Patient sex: M
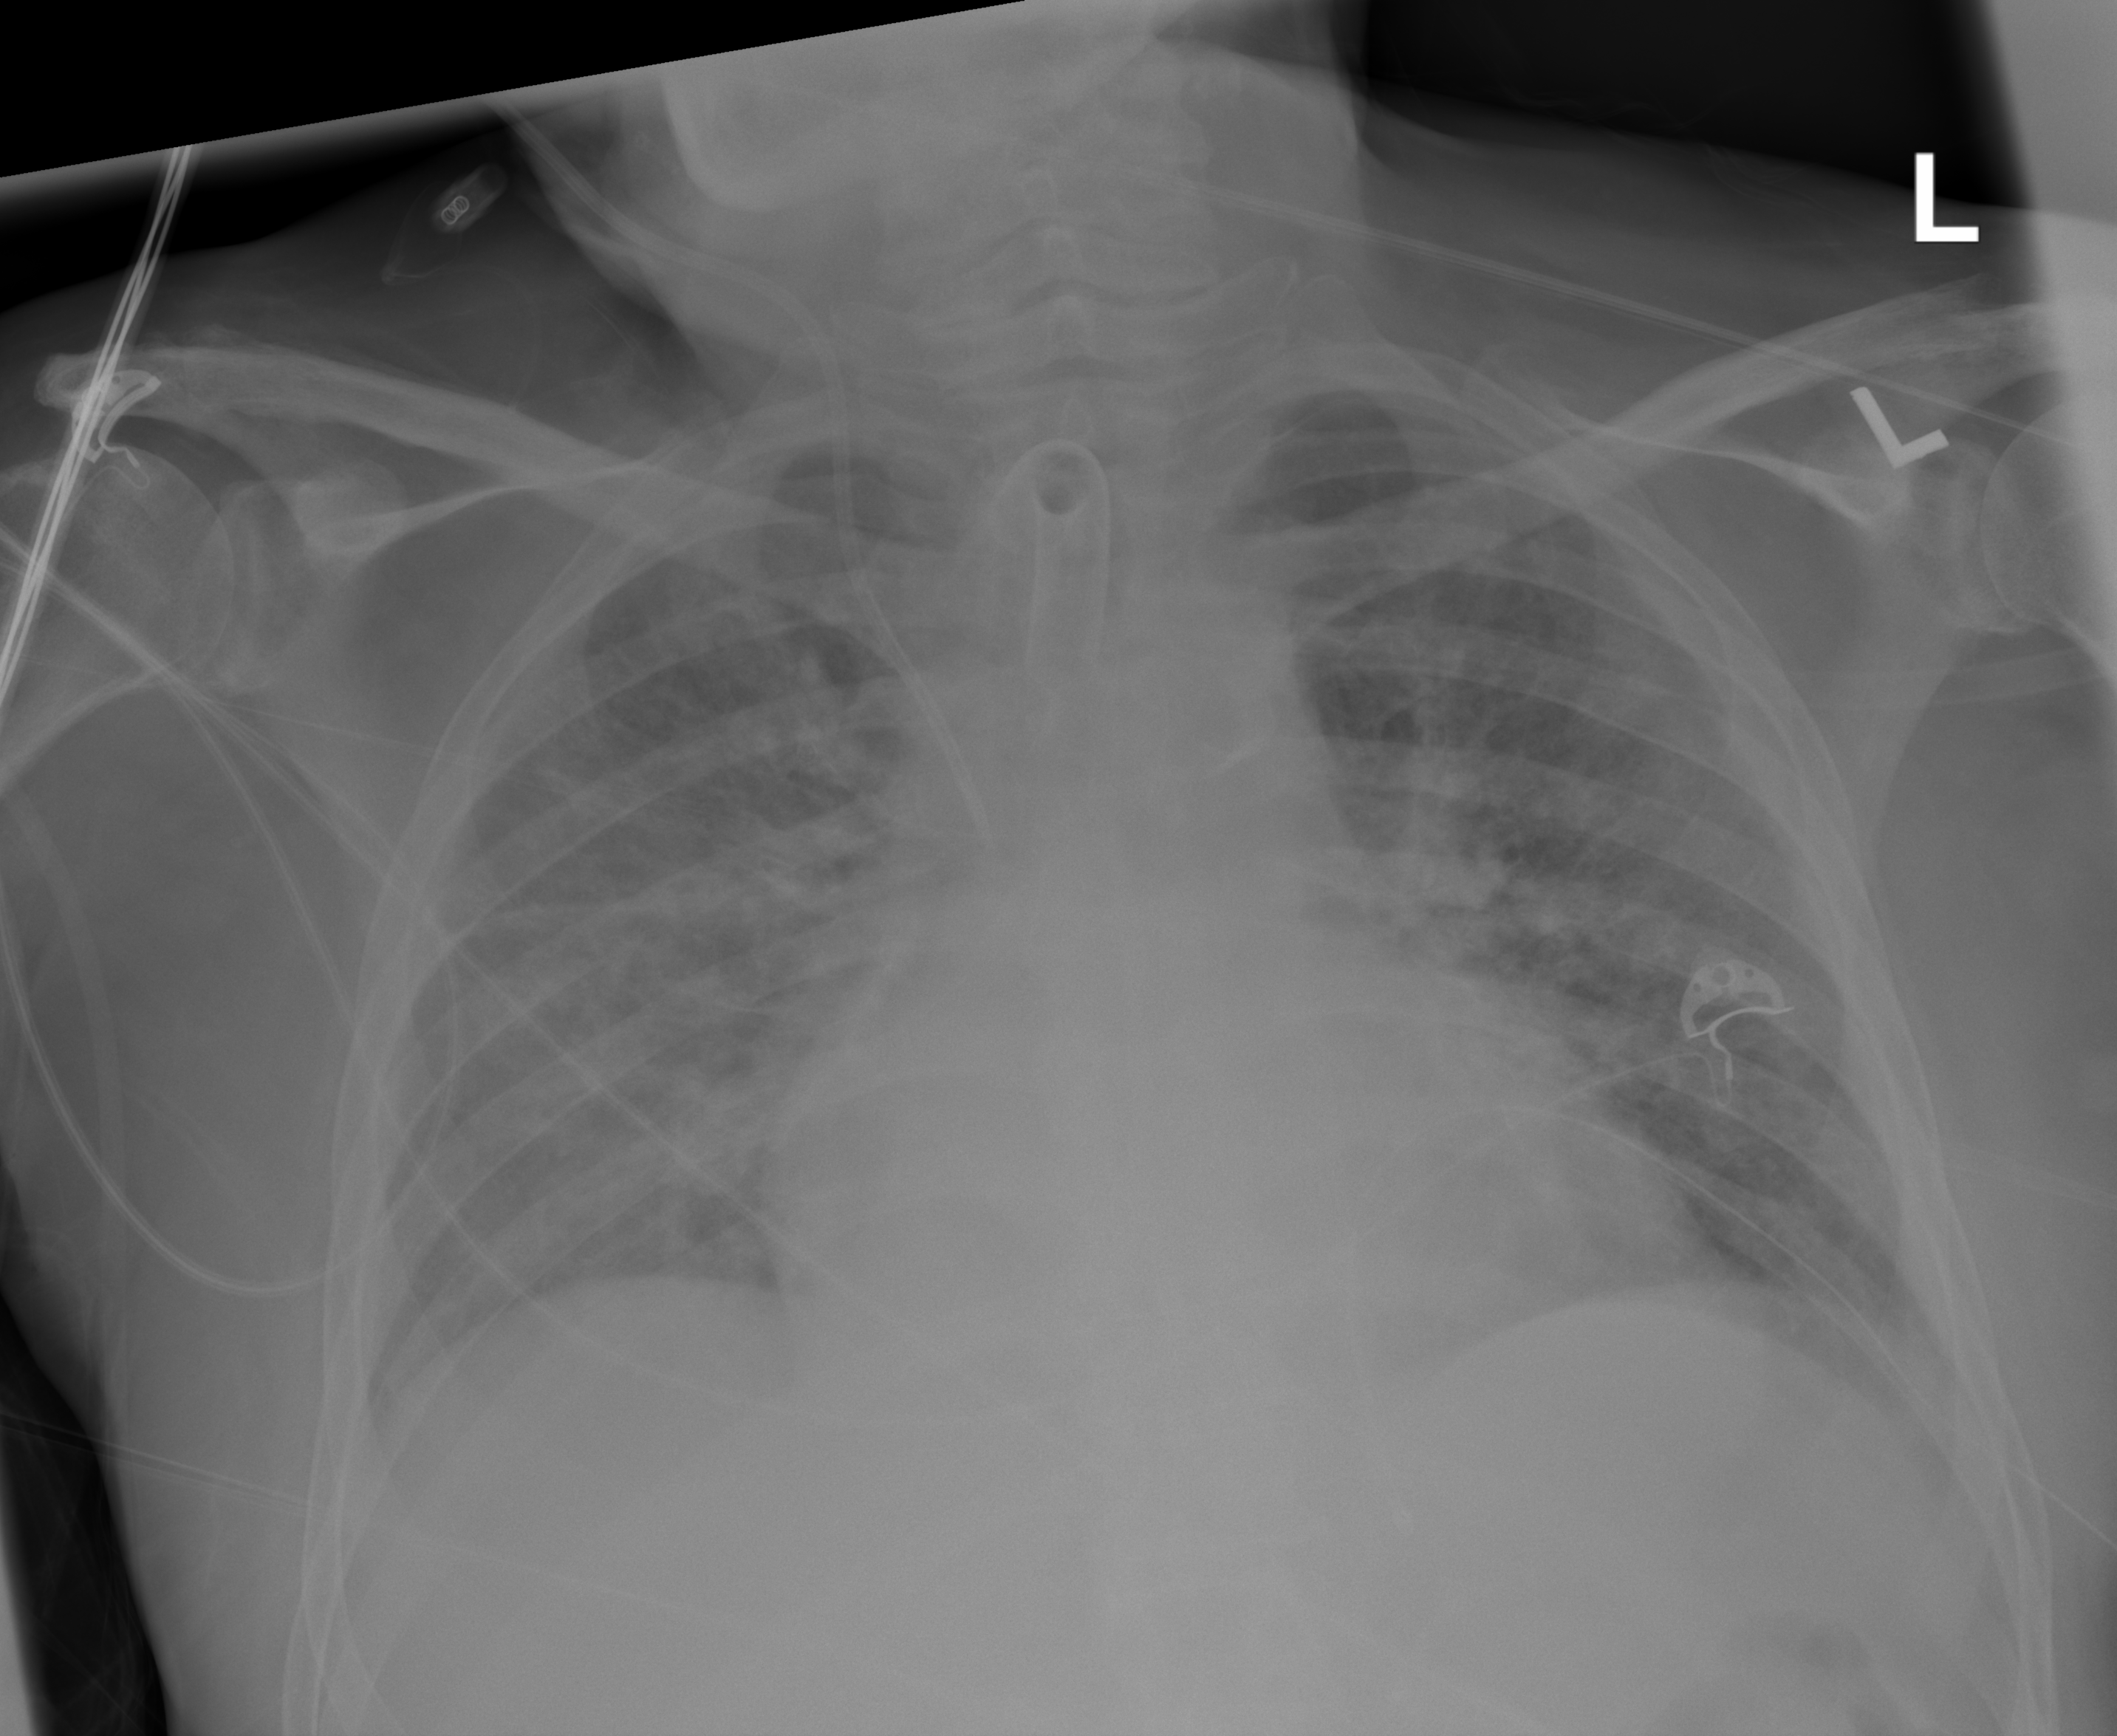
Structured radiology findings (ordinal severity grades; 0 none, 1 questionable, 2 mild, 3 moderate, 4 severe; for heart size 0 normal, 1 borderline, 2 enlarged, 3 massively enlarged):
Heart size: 2
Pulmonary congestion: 3
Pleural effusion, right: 0
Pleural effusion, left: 2
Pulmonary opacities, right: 3
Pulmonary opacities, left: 3
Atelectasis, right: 0
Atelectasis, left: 0